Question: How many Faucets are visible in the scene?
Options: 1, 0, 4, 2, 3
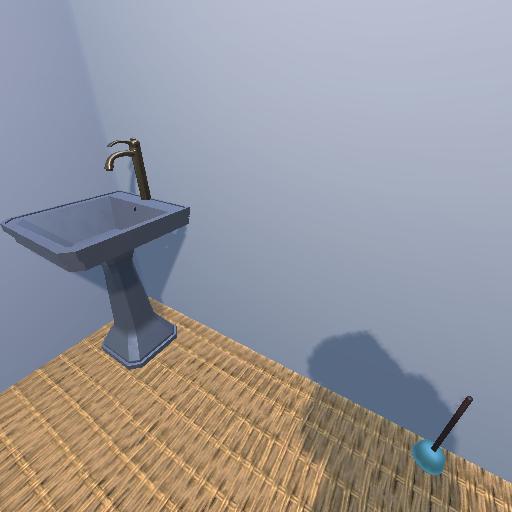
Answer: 1